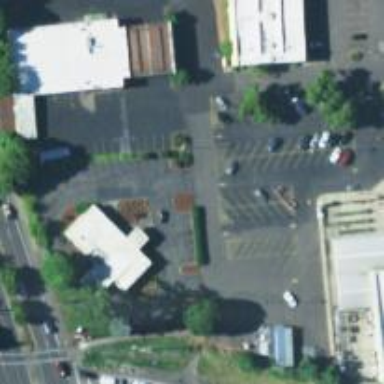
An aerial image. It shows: Parking space.